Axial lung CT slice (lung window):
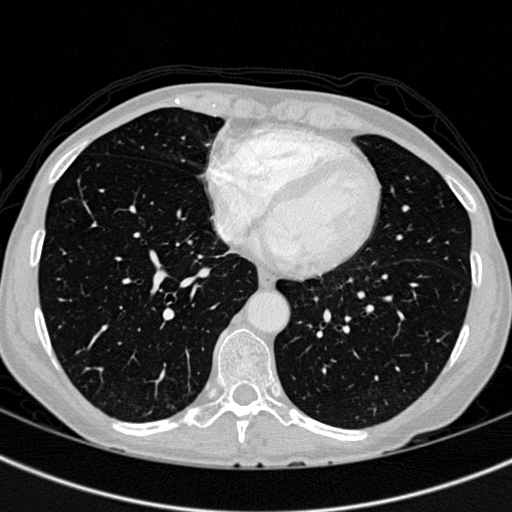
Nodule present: no